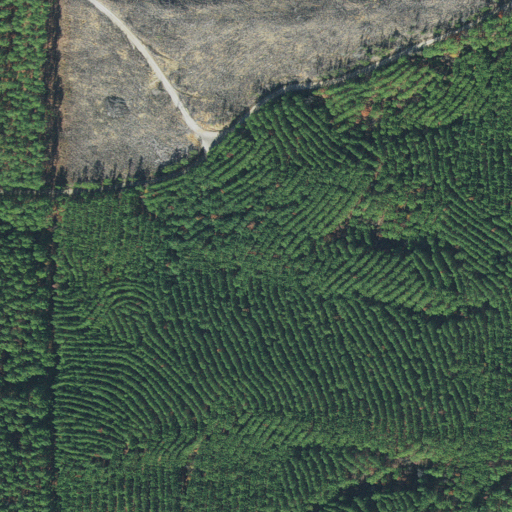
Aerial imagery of gap in Arkansas named Roland Divide containing evergreen forest, grassland, open development, and low intensity development